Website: home-depot
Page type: customer-info-address
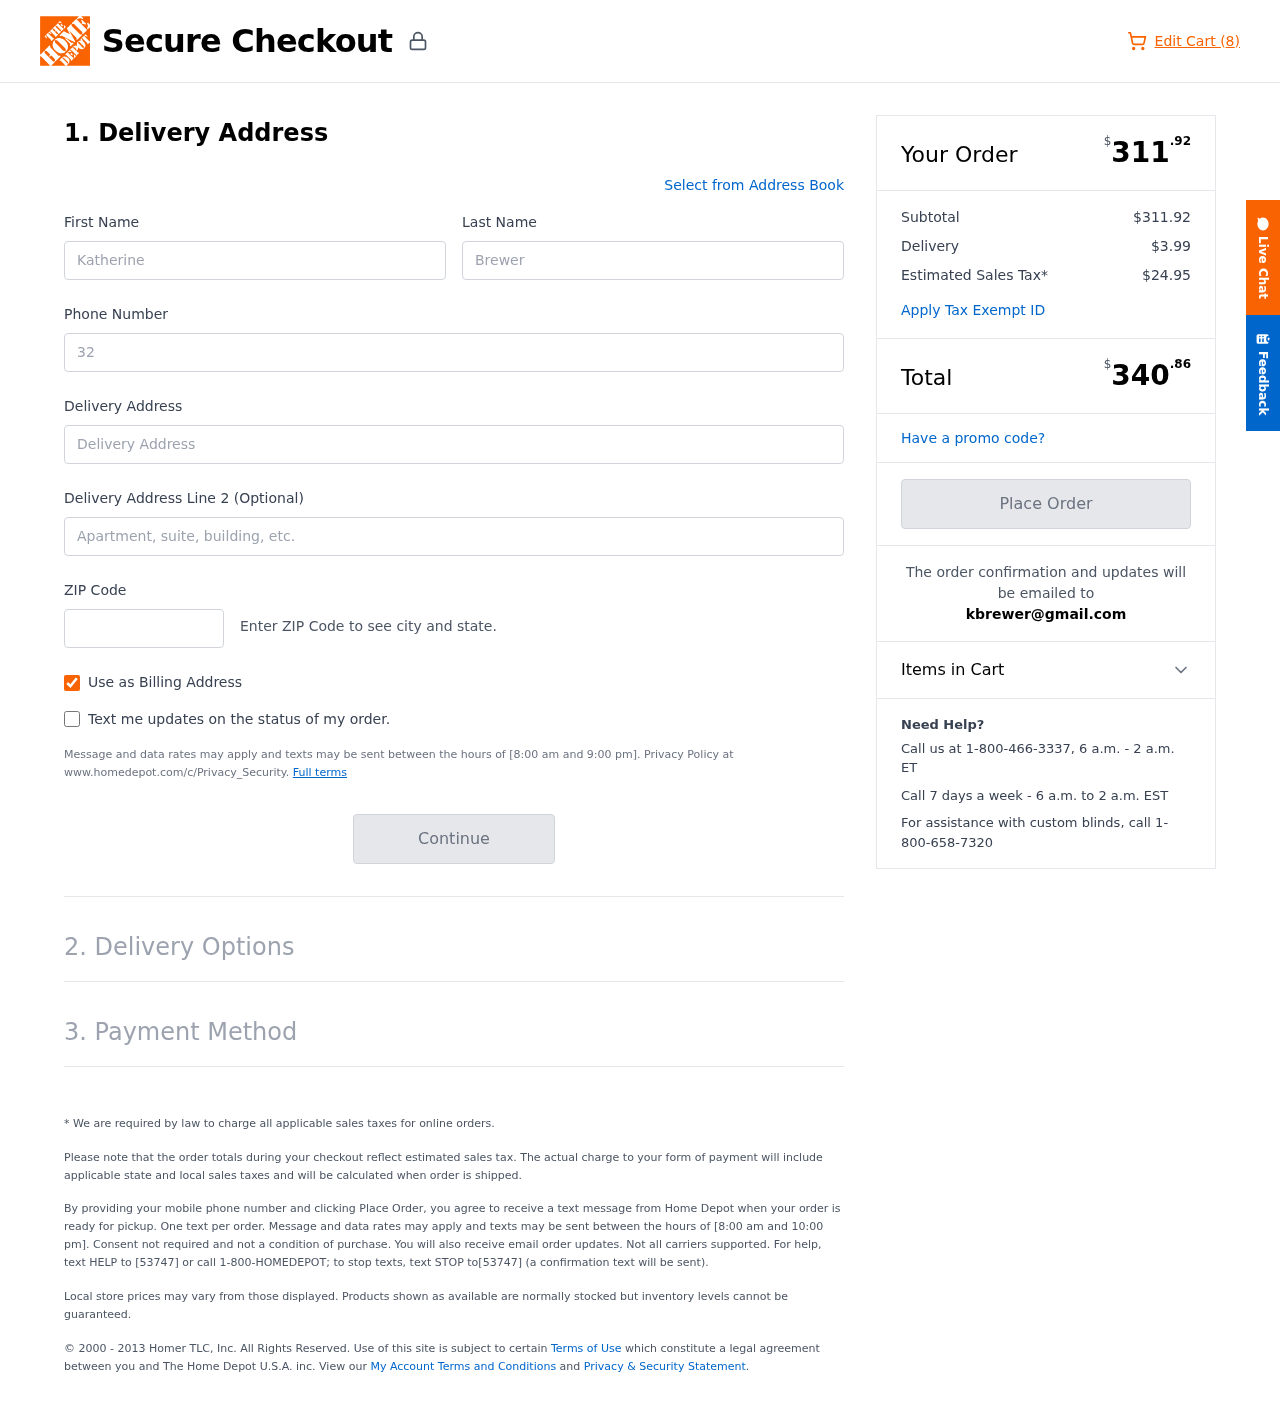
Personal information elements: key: PII_EMAIL
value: kbrewer@gmail.com
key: PII_FIRSTNAME
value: Katherine
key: PII_LASTNAME
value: Brewer
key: PII_PHONE
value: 3215965866
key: PII_POSTCODE
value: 40927
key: PII_STREET
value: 4985 Christine Views
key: PII_STREET2
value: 7211 Anderson Crossroad Apt. 239
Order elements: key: ORDER_NUM_ITEMS
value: Edit Cart (8)
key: ORDER_SUBTOTAL_HEADER
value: $311.92
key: ORDER_SUBTOTAL
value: $311.92
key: ORDER_SHIPPING_COST
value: $3.99
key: ORDER_TAX
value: $24.95
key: ORDER_TOTAL2
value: $340.86